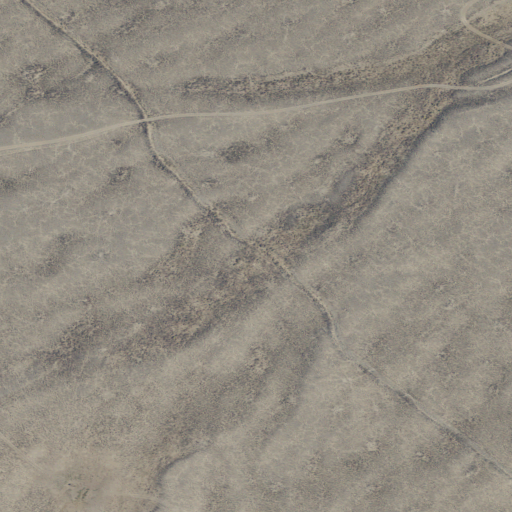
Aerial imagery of valley in Idaho named Swauger Gulch containing only shrub